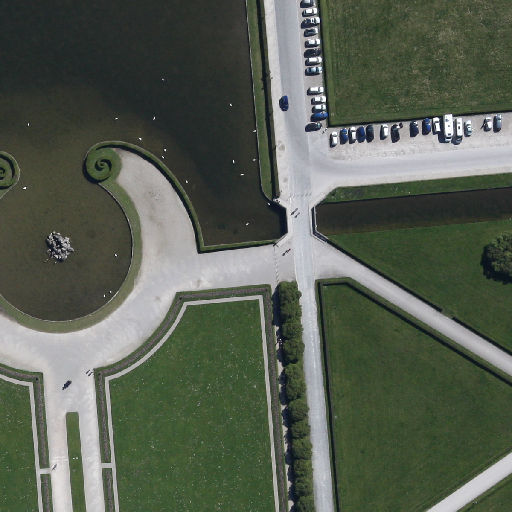
Referring expression: light-duty vehicle